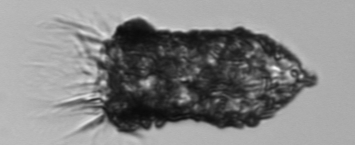
Label: Tintinnopsis